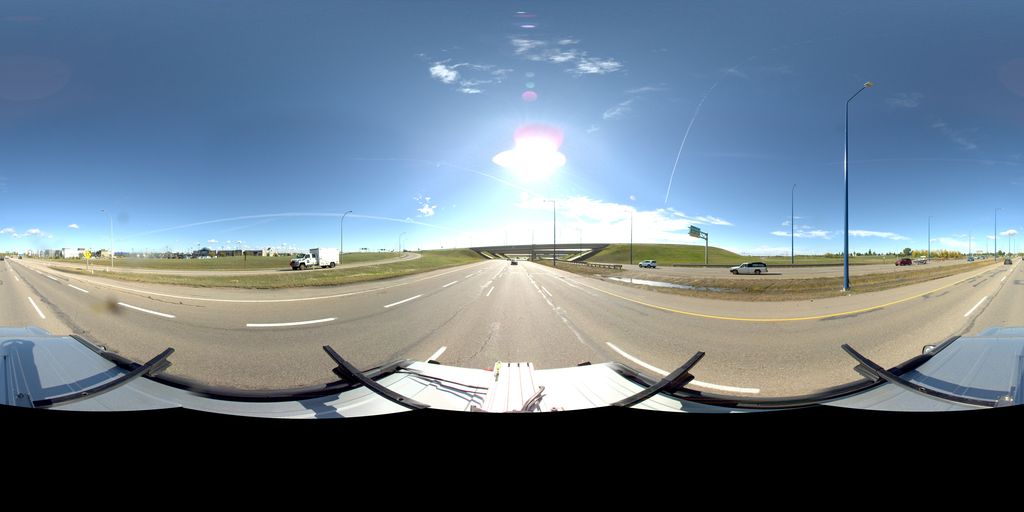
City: edmonton